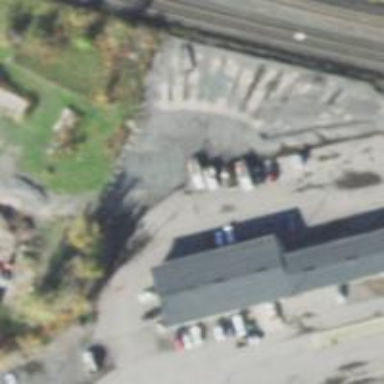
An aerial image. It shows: Historic turntable used for railways.